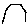
Label: hexagon